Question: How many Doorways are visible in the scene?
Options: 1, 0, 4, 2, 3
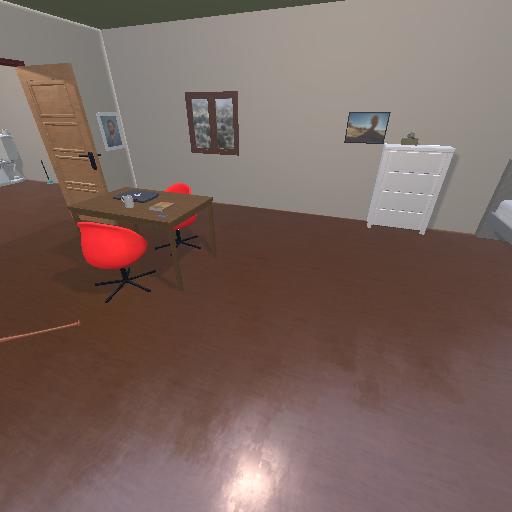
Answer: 1